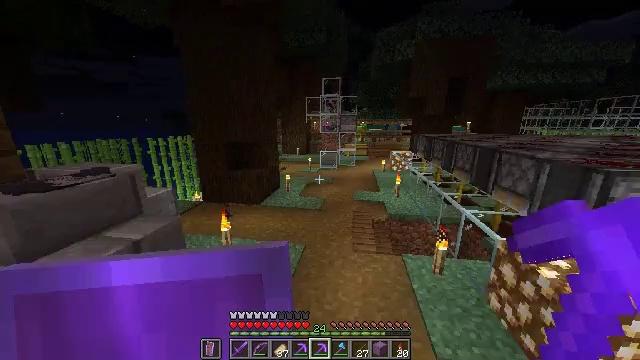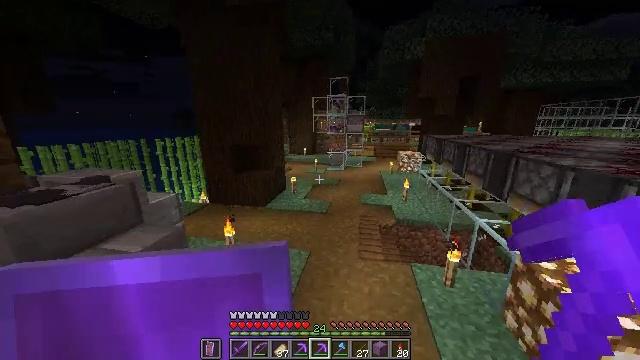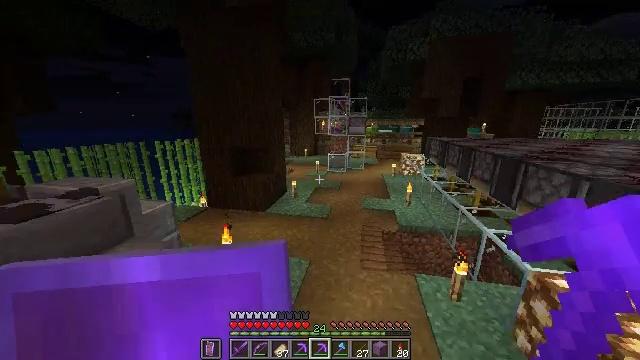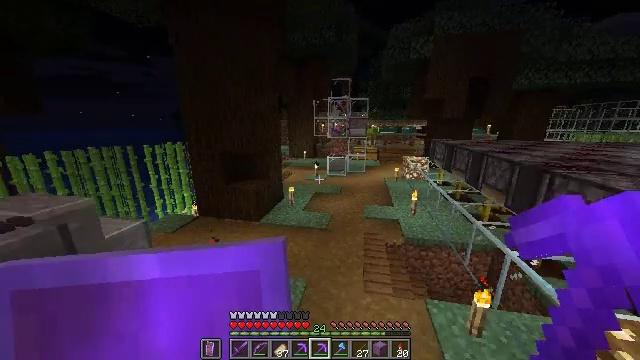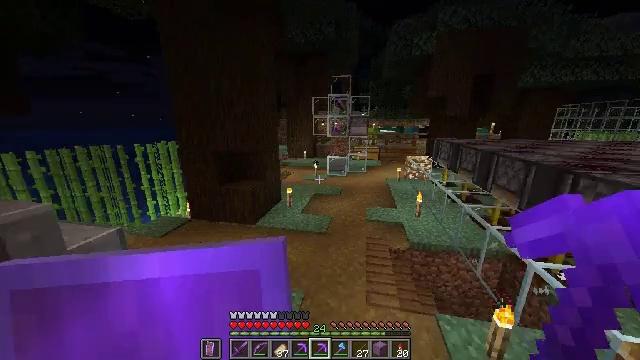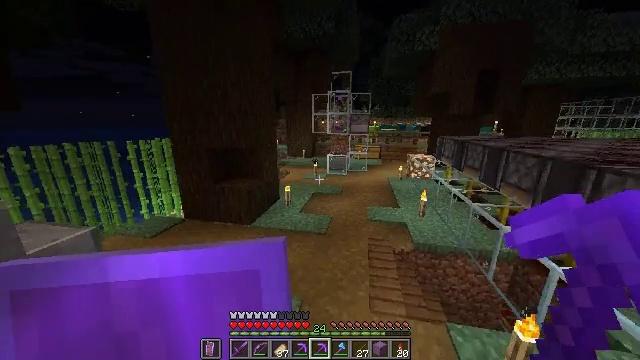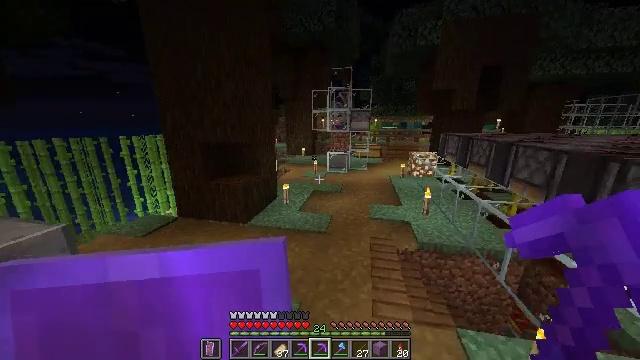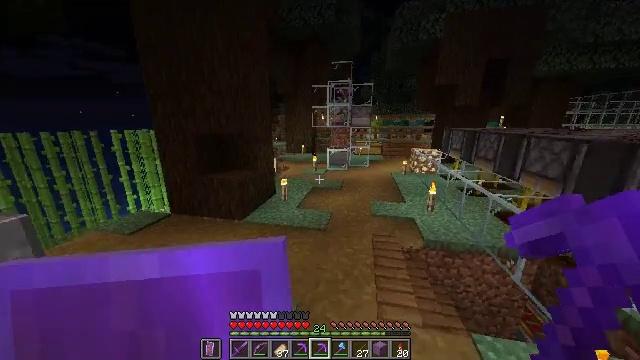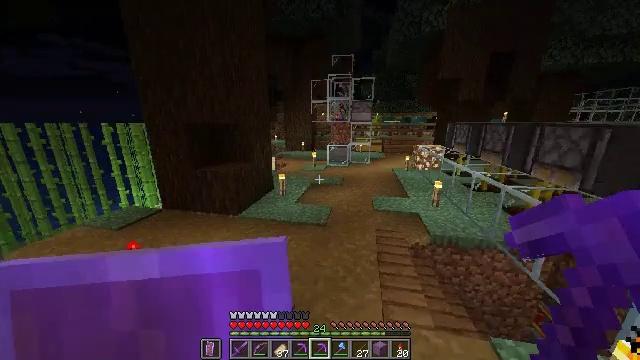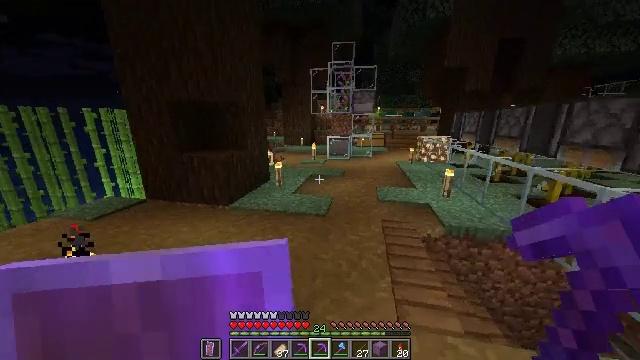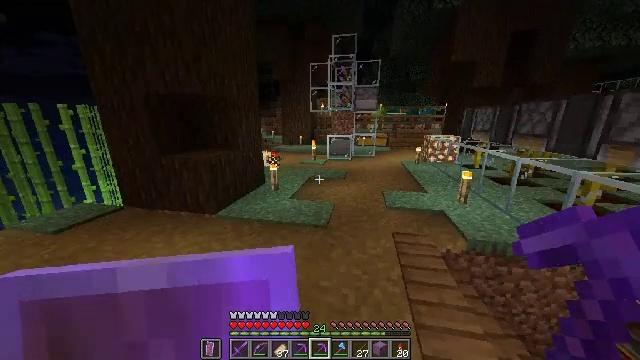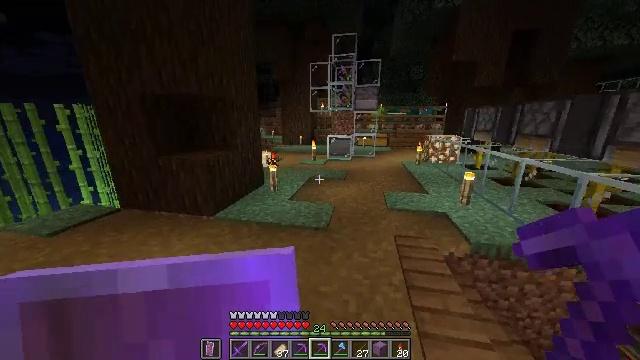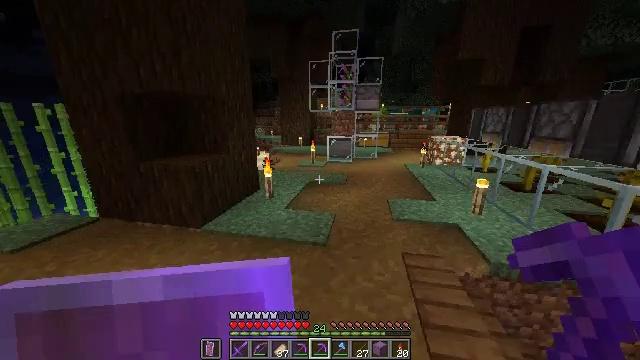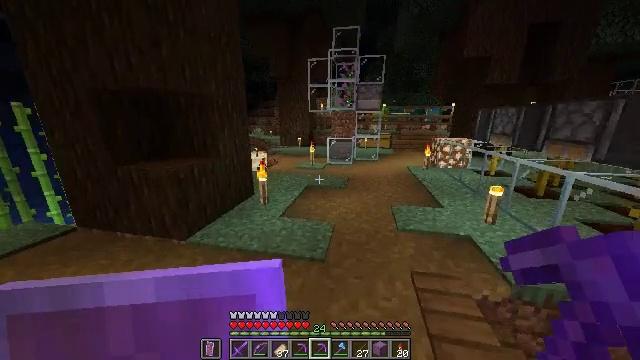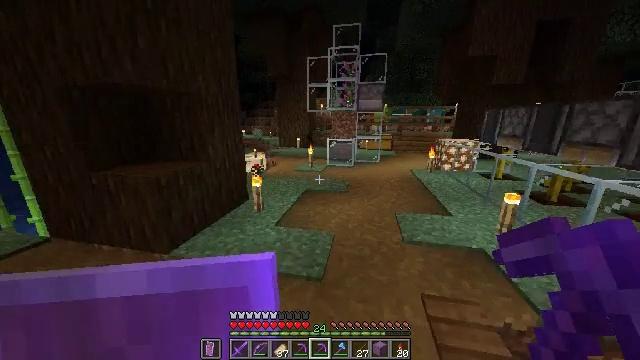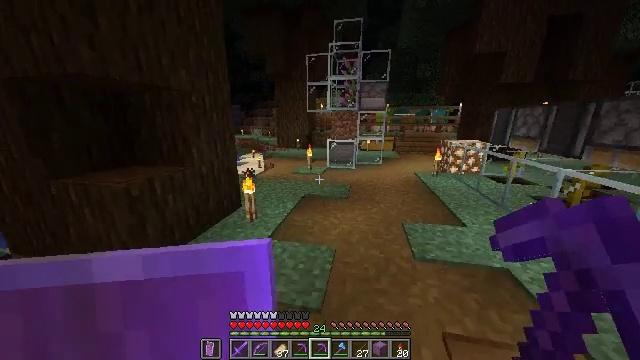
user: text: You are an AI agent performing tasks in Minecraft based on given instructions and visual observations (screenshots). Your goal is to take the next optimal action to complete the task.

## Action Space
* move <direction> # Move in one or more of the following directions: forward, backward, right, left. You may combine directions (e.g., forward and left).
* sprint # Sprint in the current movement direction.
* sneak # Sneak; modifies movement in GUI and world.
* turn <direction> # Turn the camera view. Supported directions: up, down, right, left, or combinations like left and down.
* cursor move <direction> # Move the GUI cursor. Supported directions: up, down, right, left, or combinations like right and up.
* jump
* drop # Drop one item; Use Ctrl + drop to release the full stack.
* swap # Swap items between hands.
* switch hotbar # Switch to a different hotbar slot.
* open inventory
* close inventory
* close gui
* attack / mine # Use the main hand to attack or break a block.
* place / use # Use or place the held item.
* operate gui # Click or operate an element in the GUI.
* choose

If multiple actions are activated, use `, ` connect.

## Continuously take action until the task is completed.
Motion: motion action
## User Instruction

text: Prepare to create magenta dye.
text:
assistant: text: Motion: move forward, sprint, turn left, jump
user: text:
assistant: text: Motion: move forward, sprint, jump
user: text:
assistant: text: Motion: move forward, sprint, jump
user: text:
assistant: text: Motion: move forward, sprint
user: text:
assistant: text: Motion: move forward, sprint
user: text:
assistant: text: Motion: move forward, sprint
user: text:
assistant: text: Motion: move forward, sprint
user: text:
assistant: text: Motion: move forward, sprint
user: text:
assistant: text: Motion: move forward, sprint
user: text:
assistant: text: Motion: move forward, sprint
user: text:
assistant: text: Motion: move forward, sprint
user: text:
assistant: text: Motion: move forward, sprint
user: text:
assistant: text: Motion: move forward, sprint
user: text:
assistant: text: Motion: move forward, sprint
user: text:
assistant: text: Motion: move forward, sprint
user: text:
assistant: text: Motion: move forward, sprint
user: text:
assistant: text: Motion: move forward, sprint
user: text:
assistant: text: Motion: move forward, sprint
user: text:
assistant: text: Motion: move forward, sprint
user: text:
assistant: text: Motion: move forward, sprint
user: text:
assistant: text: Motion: move forward, sprint
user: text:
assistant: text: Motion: move forward, sprint, turn left
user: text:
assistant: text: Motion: move forward, sprint, turn left
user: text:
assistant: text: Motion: move forward, sprint
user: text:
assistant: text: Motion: move forward, sprint
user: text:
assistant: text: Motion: move forward, sprint
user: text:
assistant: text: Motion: move forward, sprint
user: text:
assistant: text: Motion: move forward, sprint
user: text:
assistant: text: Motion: move forward, sprint
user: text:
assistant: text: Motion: move forward, sprint